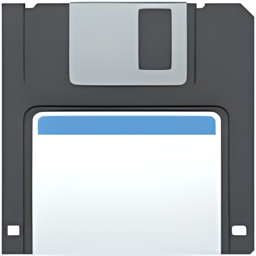
Name: floppy disk
Emoji: 💾
Group: Objects
Sub-group: computer